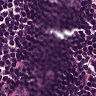
Metastatic tissue present: no